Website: crate-barrel
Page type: account-selection
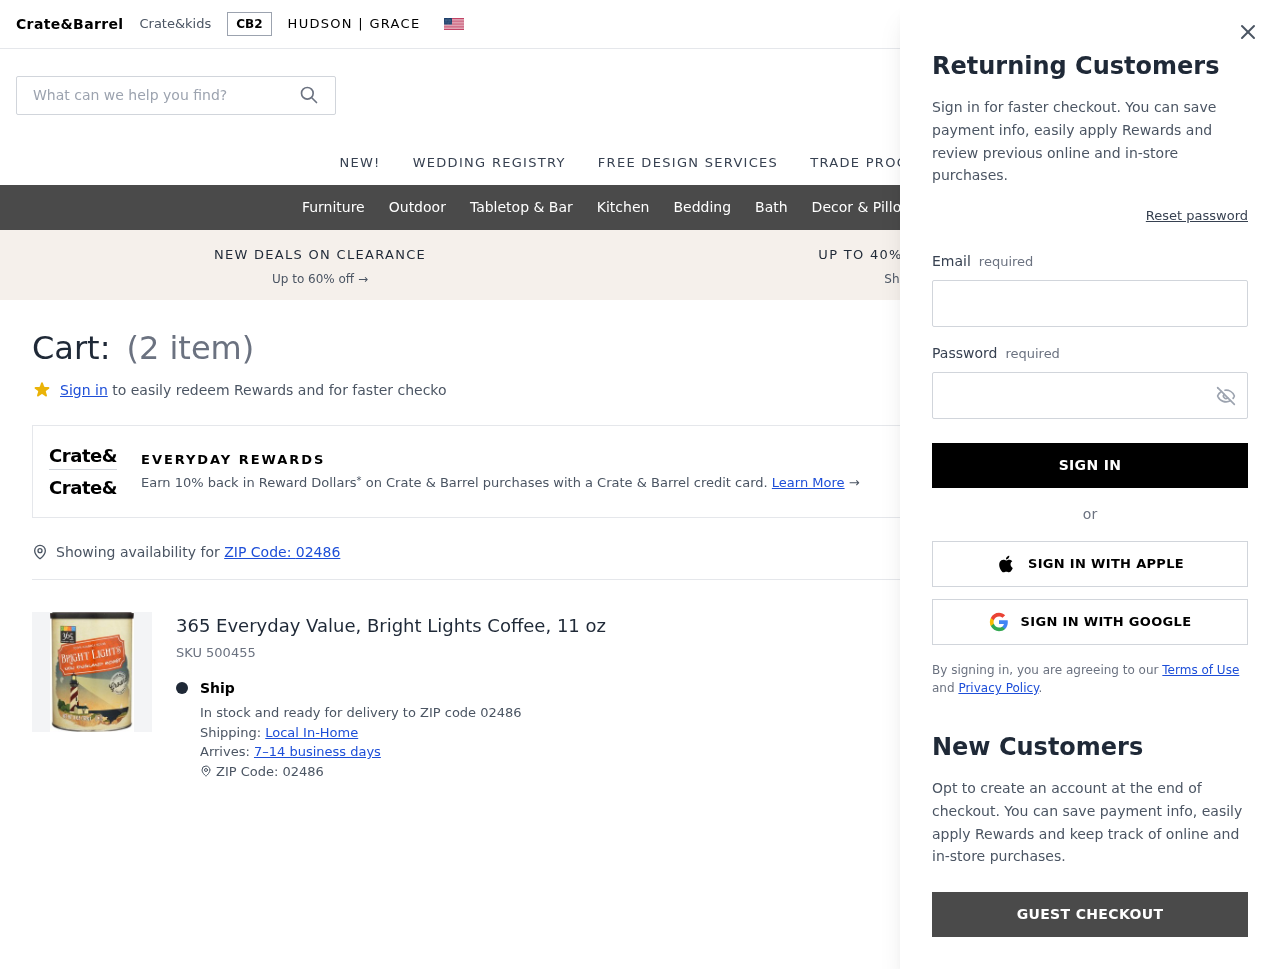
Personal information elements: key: PII_EMAIL
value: carlosnguyen@gmail.com
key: PII_POSTCODE
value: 02486
Product elements: key: PRODUCT1_NAME
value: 365 Everyday Value, Bright Lights Coffee, 11 oz
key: PRODUCT1_QUANTITY
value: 2
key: PRODUCT1_SKU
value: SKU 500455
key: PRODUCT1_ORIGINAL_PRICE
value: $8.69
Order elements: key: ORDER_NUM_ITEMS
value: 2
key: ORDER_SUBTOTAL
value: $13.90
Search elements: key: HEADER_SEARCH
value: What can we help you find?